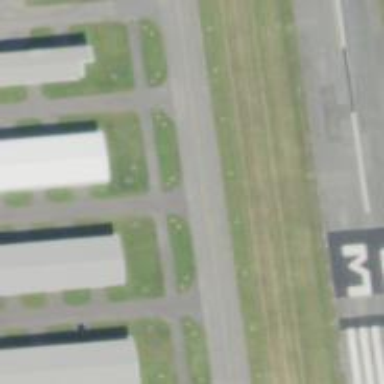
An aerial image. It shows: View of taxiway at the airport.